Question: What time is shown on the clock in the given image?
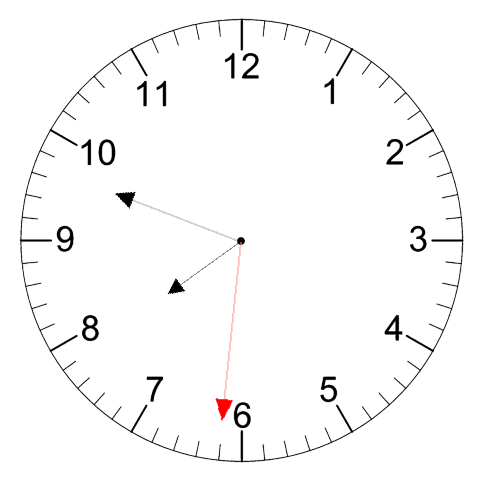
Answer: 07:48:31